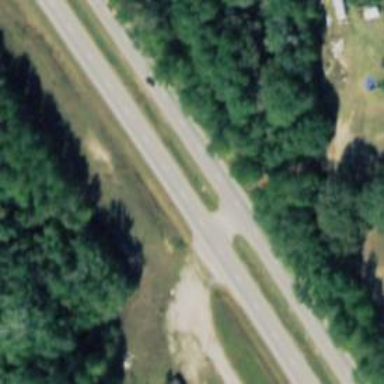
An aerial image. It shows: Dual carriageway expressway with asphalt surface. It is classified as trunk highway.